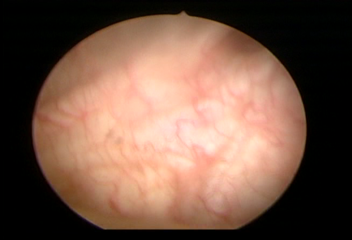
Modality: WLC
Class: Normal mucosa
Bladder cancer association: No